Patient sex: F
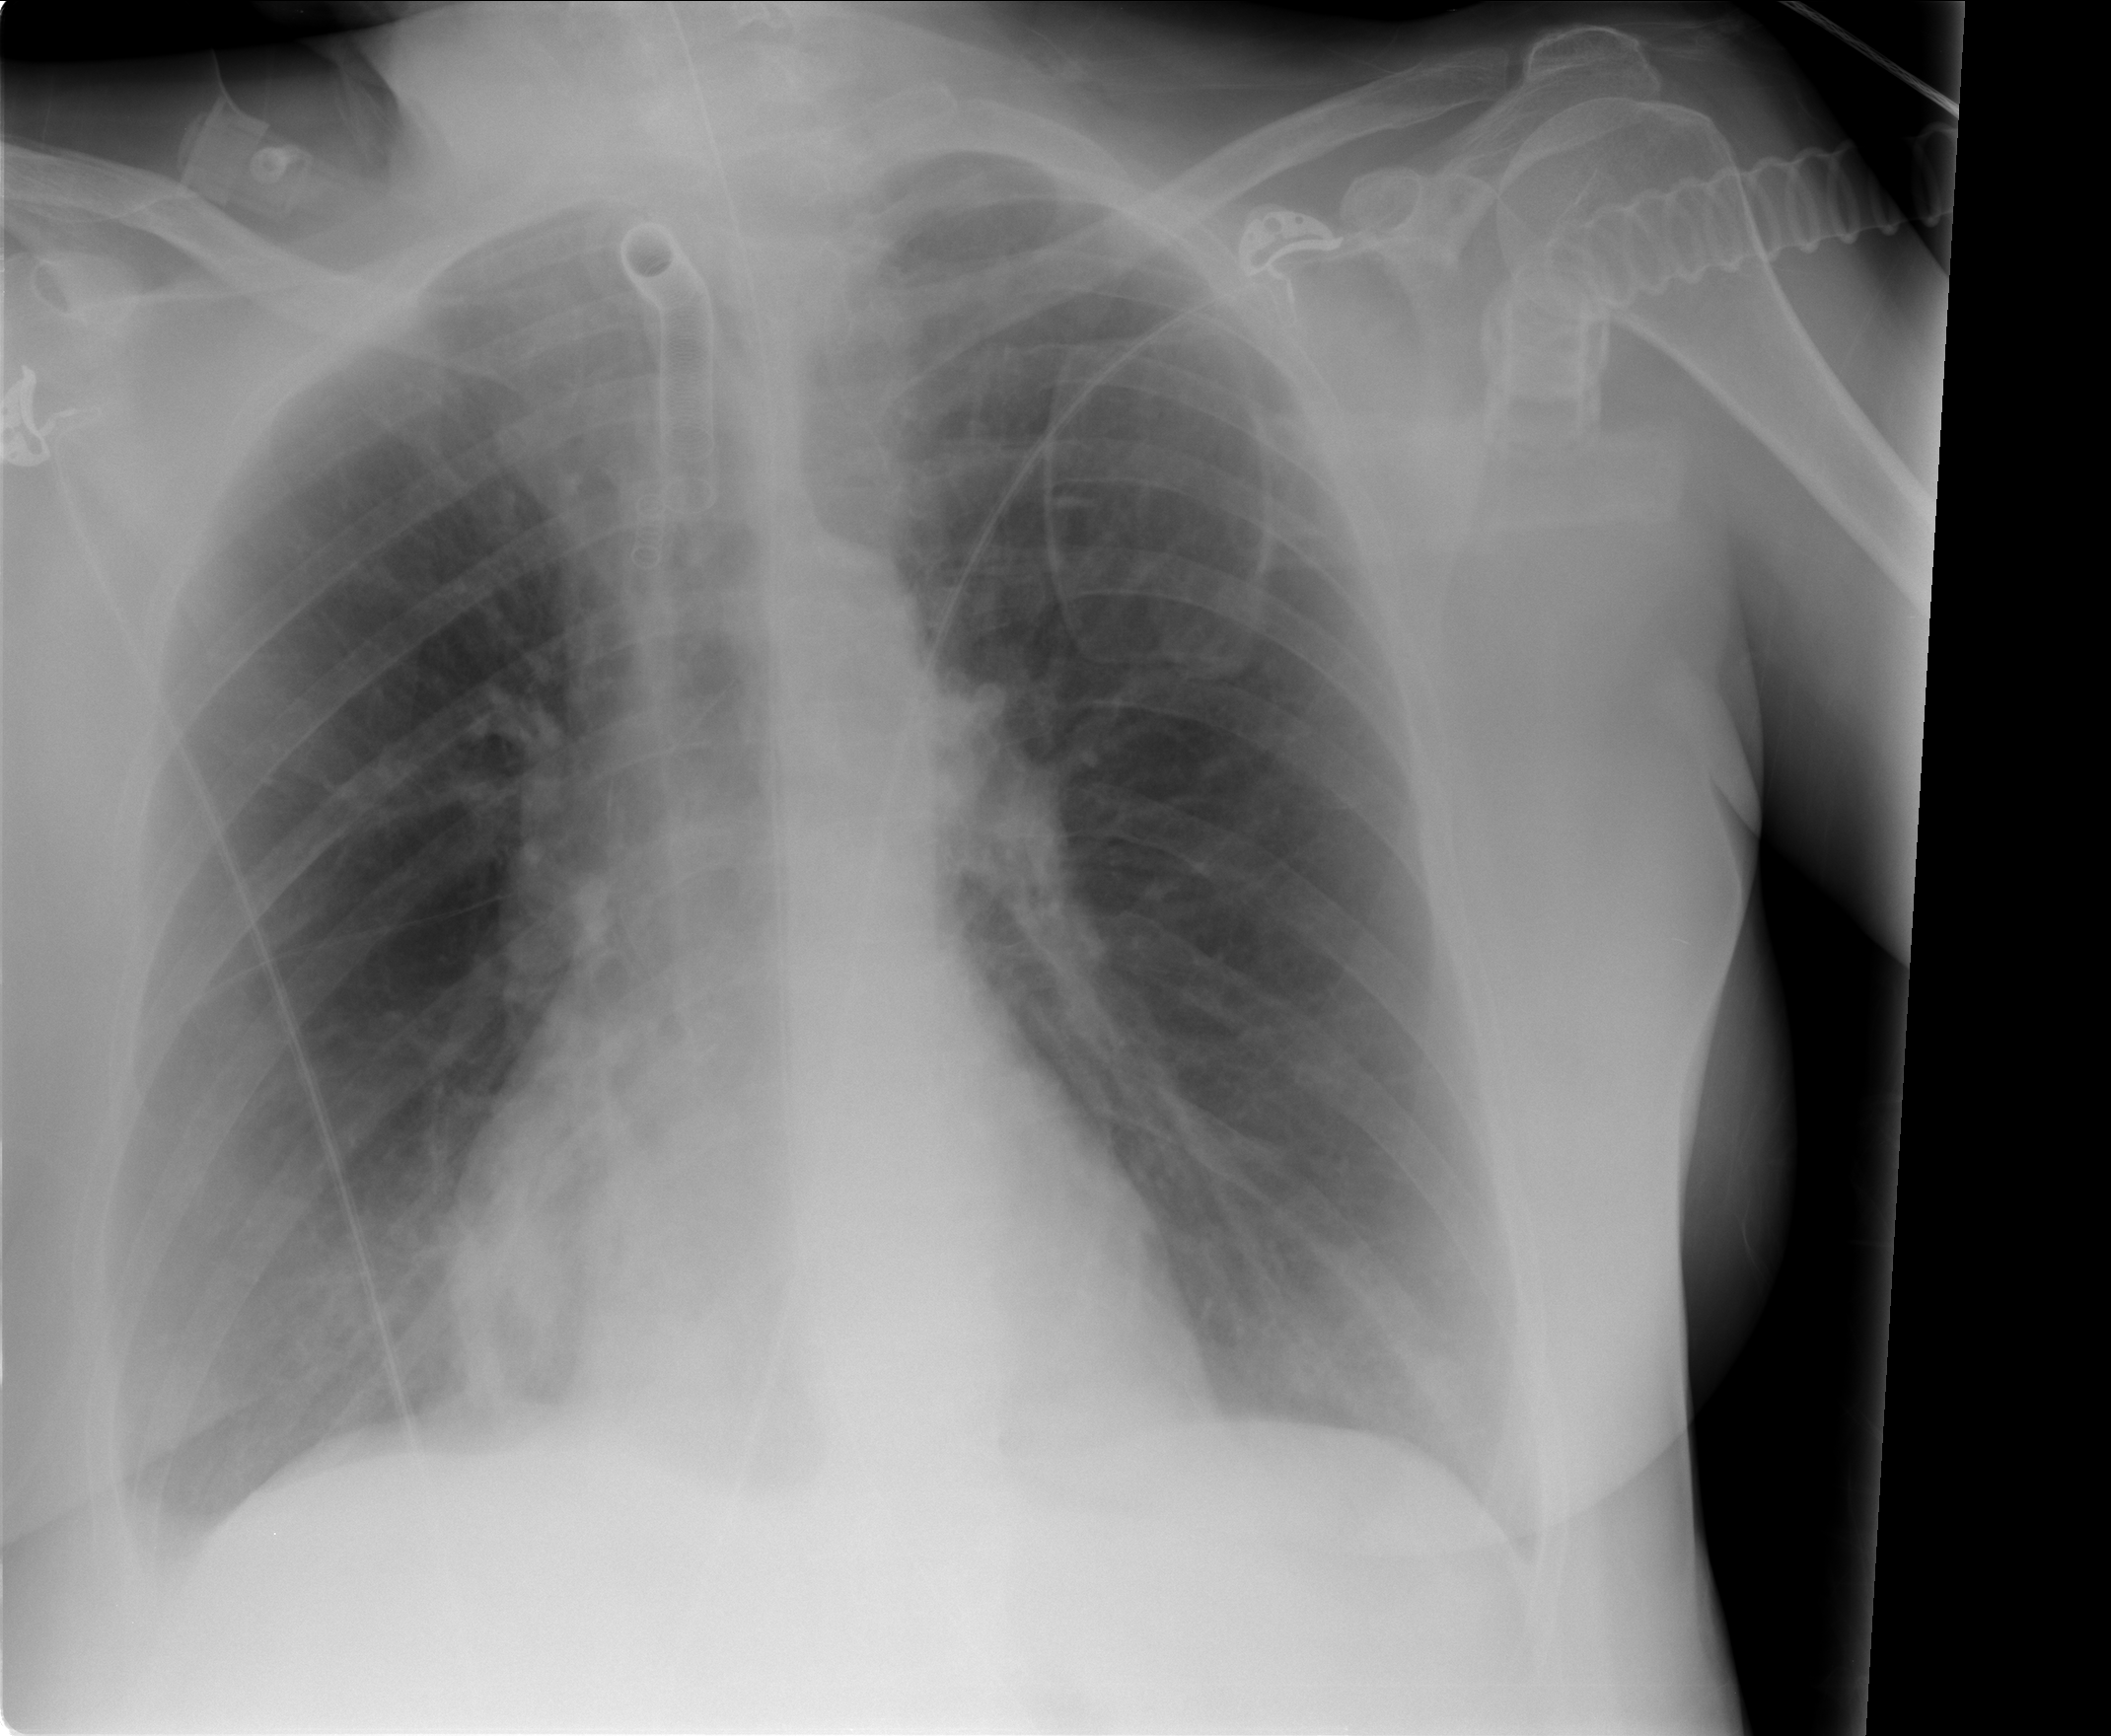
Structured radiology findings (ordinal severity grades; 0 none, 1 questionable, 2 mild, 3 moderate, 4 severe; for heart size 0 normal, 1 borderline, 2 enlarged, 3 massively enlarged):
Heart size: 0
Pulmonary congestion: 2
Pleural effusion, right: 2
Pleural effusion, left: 2
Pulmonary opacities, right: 0
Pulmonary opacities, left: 0
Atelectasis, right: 2
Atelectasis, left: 2